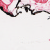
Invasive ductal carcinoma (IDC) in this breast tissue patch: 0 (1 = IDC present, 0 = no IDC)